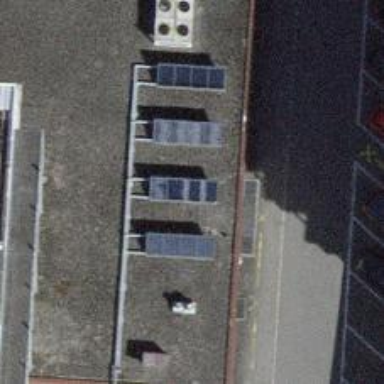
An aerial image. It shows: Solar power generator with photovoltaic panels.